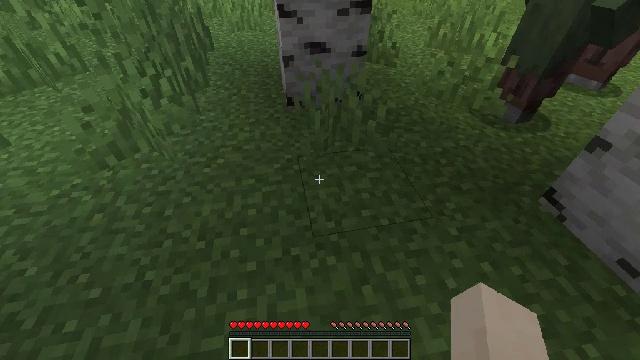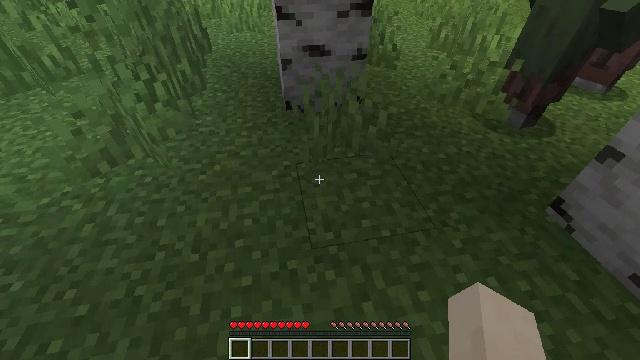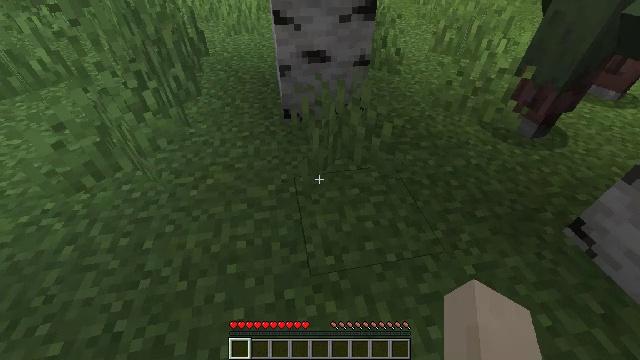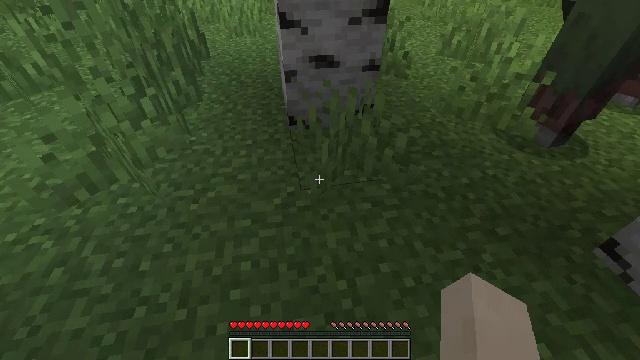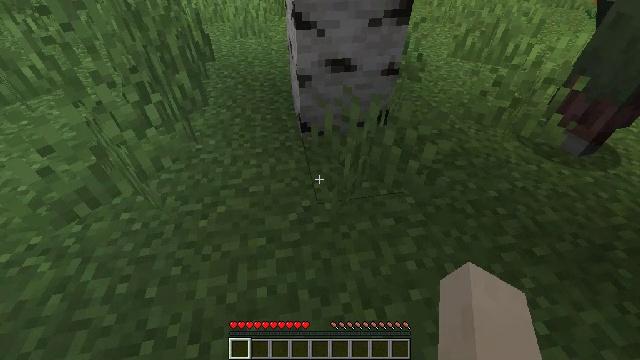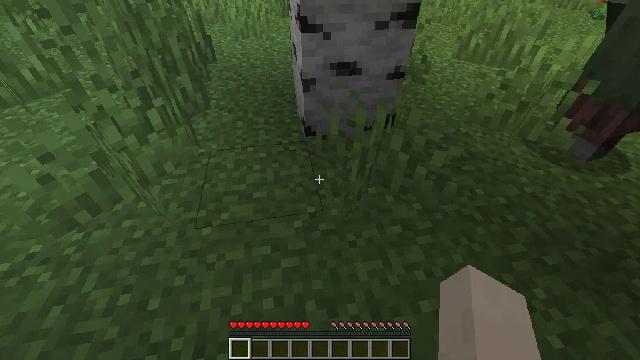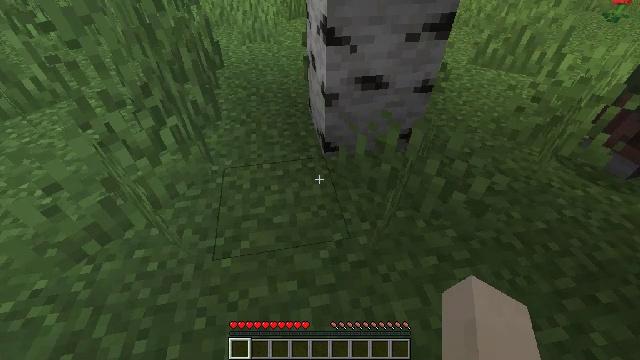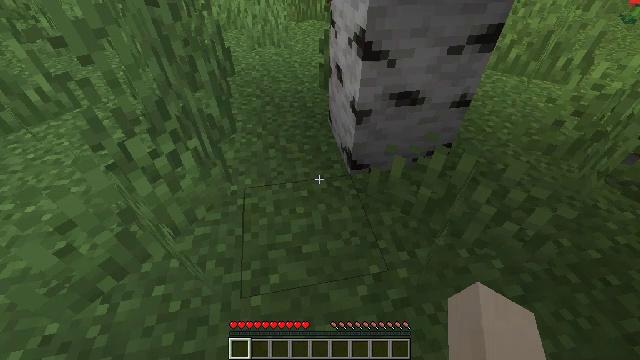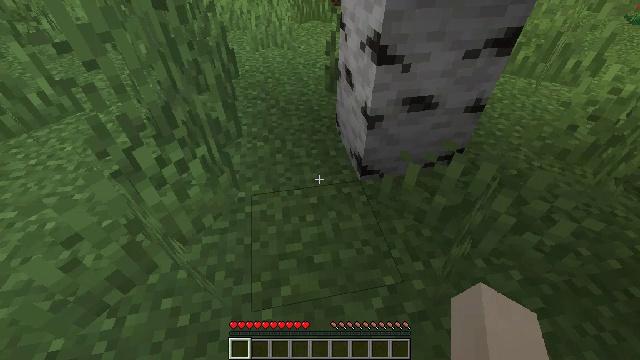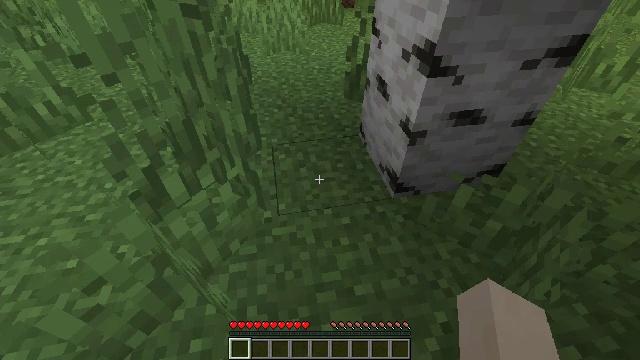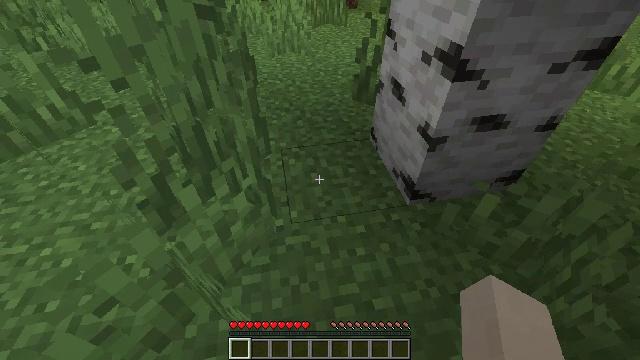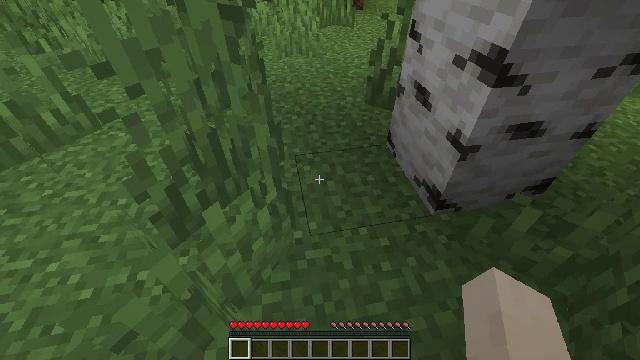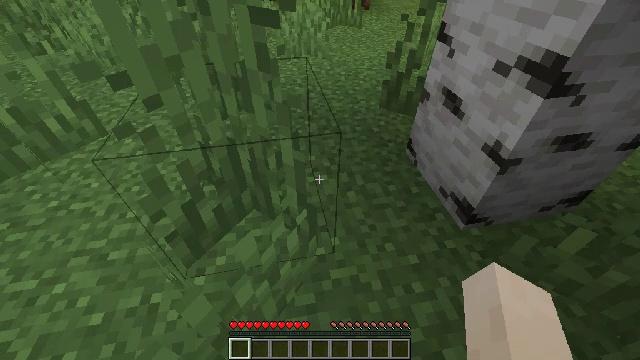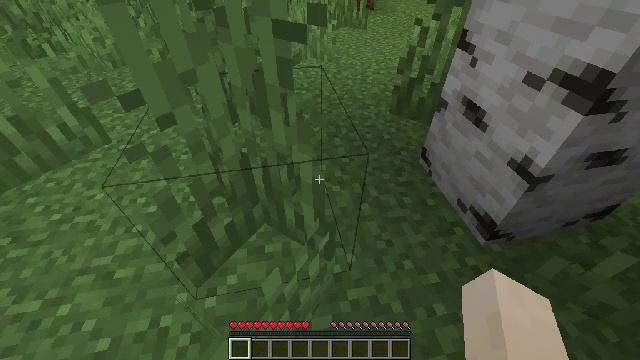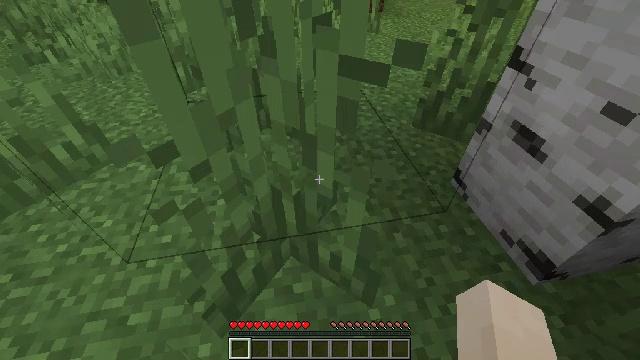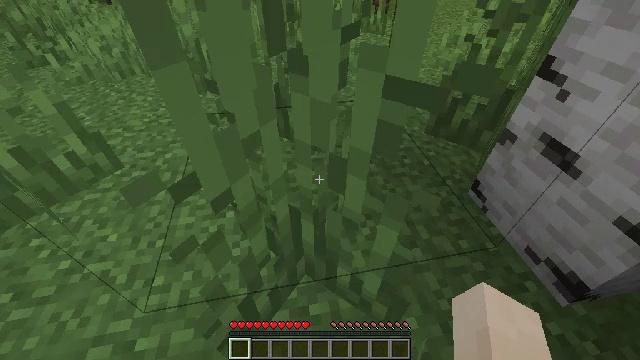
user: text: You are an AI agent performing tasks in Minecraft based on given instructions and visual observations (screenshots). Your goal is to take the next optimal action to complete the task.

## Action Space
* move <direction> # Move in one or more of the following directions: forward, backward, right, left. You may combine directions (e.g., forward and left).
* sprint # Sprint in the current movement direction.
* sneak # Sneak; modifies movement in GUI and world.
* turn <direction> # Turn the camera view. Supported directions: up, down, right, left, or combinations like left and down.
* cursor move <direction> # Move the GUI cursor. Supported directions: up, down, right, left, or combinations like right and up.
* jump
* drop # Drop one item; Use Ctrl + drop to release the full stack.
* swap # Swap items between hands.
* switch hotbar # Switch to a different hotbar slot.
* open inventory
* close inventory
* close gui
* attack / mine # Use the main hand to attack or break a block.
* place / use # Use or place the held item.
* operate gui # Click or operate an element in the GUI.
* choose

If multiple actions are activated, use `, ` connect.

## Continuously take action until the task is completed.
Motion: motion action
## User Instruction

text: Remove a lilac from the inventory.
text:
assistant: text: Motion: move forward and move right
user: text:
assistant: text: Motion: move forward and move left
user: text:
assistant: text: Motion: move forward and move left
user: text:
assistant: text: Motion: move forward and move left
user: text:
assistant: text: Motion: move forward and move left
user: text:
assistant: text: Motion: move forward and move left
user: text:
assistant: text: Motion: move forward and move left
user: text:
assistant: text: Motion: move forward and move left
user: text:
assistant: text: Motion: move forward and move left
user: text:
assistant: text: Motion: move forward and move left
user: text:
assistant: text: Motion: move forward and move left
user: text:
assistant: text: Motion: move forward and move left
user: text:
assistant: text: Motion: move forward and move left
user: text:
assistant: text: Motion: move forward and move left
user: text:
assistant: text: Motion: move forward and move left
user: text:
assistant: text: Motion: move forward and move left
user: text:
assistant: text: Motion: move forward and move left
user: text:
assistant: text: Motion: move forward and move left
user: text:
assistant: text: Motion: move forward and move left
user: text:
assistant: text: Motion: move forward and move left
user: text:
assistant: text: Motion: move forward and move left
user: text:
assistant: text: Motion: move forward and move left
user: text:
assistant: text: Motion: move forward and move left
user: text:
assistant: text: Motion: move forward and move left
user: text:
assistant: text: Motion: move forward and move left
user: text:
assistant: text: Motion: move forward and move left
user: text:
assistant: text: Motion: move forward and move left
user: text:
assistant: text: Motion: move forward and move left
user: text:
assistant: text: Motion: move forward and move left
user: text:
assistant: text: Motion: move forward and move left